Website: crate-barrel
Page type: billing-address
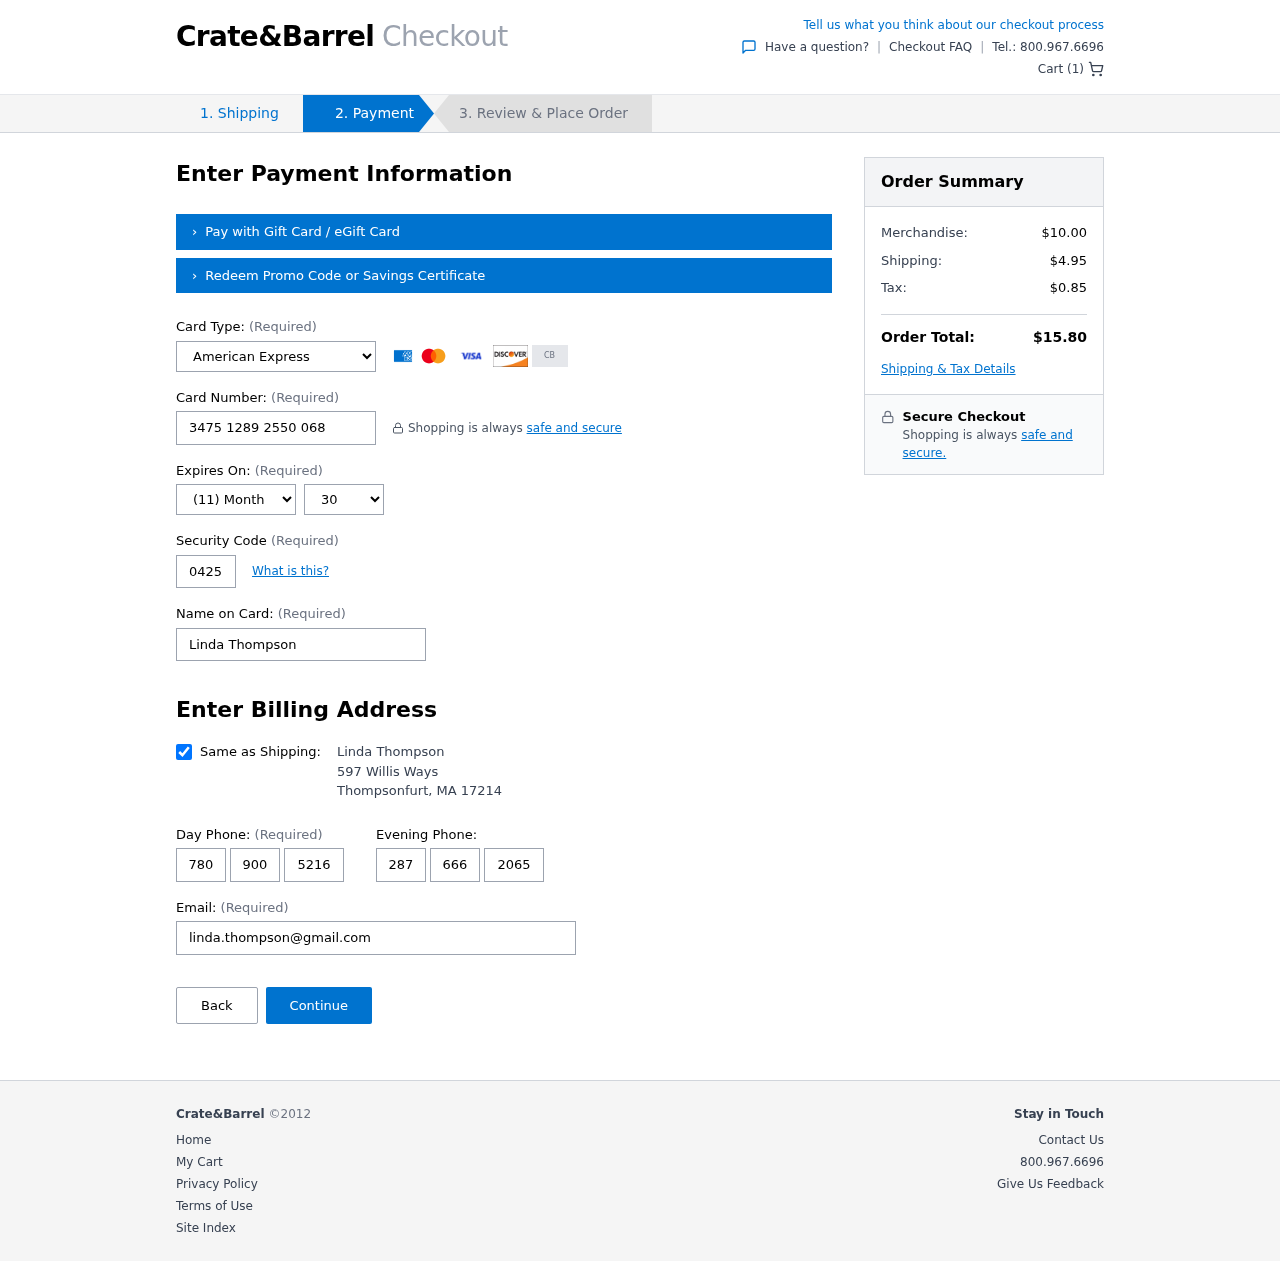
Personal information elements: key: PII_CARD_CVV
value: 0425
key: PII_CARD_EXPIRY_MONTH
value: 11
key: PII_CARD_EXPIRY_YEAR
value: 30
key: PII_CARD_NUMBER
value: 3475 1289 2550 068
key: PII_CARD_TYPE
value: American Express
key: PII_CITY
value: Thompsonfurt
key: PII_EMAIL
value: linda.thompson@gmail.com
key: PII_FULLNAME
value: Linda Thompson
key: PII_PHONE_ALT_AREA
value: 287
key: PII_PHONE_ALT_PREFIX
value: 666
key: PII_PHONE_ALT_SUFFIX
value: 2065
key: PII_PHONE_AREA
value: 780
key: PII_PHONE_PREFIX
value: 900
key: PII_PHONE_SUFFIX
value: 5216
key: PII_POSTCODE
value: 17214
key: PII_STATE_ABBR
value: MA
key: PII_STREET
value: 597 Willis Ways
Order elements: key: ORDER_NUM_ITEMS
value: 1
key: ORDER_SUBTOTAL
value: $10.00
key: ORDER_SHIPPING_COST
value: $4.95
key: ORDER_TAX
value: $0.85
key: ORDER_TOTAL
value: $15.80